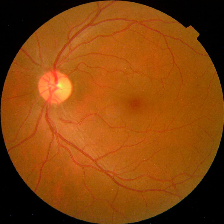
Diabetic retinopathy grade: No DR